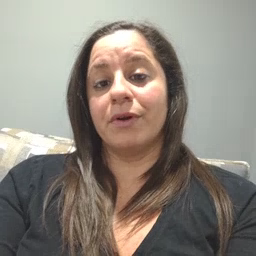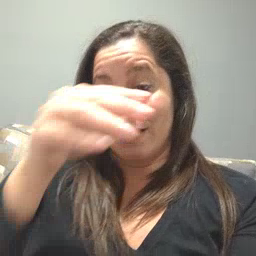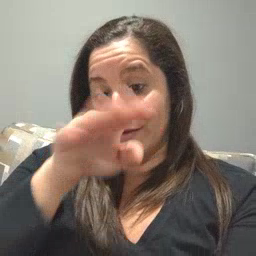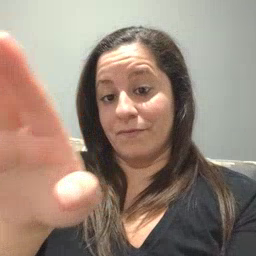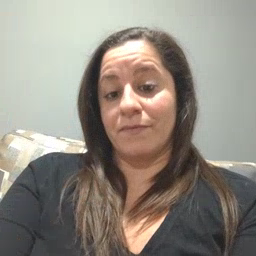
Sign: elephant